Question: I want to design an application for both Android mobile devices as well as tablets using RelativeLayout. The design looks like below:

The header and footer are the same for all screens. So please any one tell me how to design the screen like this? I don't want to repeatedly use the header and footer in all the screens.
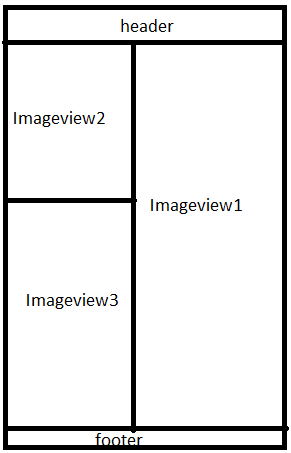
Answer: '''
<?xml version="1.0" encoding="utf-8"?>
<RelativeLayout xmlns:android="http://schemas.android.com/apk/res/android"
android:layout_width="match_parent"
android:layout_height="match_parent"
android:orientation="vertical" >
<LinearLayout
android:id="@+id/lineartopview"
android:layout_width="match_parent"
android:layout_height="50dp"
android:layout_alignParentTop="true"
android:background="@android:color/holo_green_dark"
android:orientation="horizontal" >
</LinearLayout>
<LinearLayout
android:id="@+id/linearmiddleview"
android:layout_width="match_parent"
android:layout_height="match_parent"
android:layout_above="@+id/linearview"
android:layout_below="@+id/lineartopview"
android:orientation="horizontal" >
<LinearLayout
android:layout_width="wrap_content"
android:layout_height="match_parent"
android:layout_weight="1"
android:orientation="vertical" >
<ImageView
android:id="@+id/imageView1"
android:layout_width="match_parent"
android:layout_height="wrap_content"
android:layout_weight="1"
android:src="@drawable/ic_launcher" />
<ImageView
android:id="@+id/imageView1"
android:layout_width="match_parent"
android:layout_height="wrap_content"
android:layout_weight="1"
android:src="@drawable/ic_launcher" />
</LinearLayout>
<LinearLayout
android:layout_width="wrap_content"
android:layout_height="match_parent"
android:layout_weight="1"
android:orientation="horizontal" >
<ImageView
android:id="@+id/imageView1"
android:layout_width="match_parent"
android:layout_height="match_parent"
android:layout_weight="1"
android:src="@drawable/ic_launcher" />
</LinearLayout>
</LinearLayout>
<LinearLayout
android:id="@+id/linearview"
android:layout_width="match_parent"
android:layout_height="50dp"
android:layout_alignParentBottom="true"
android:background="@android:color/holo_green_dark"
android:orientation="horizontal" >
</LinearLayout>
</RelativeLayout>
'''